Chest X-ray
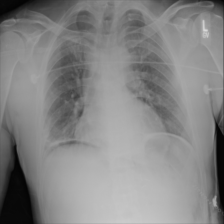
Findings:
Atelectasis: negative
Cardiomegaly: negative
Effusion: negative
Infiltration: negative
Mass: negative
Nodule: negative
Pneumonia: negative
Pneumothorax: negative
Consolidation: negative
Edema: negative
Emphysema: positive
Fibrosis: negative
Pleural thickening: negative
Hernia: negative